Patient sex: M
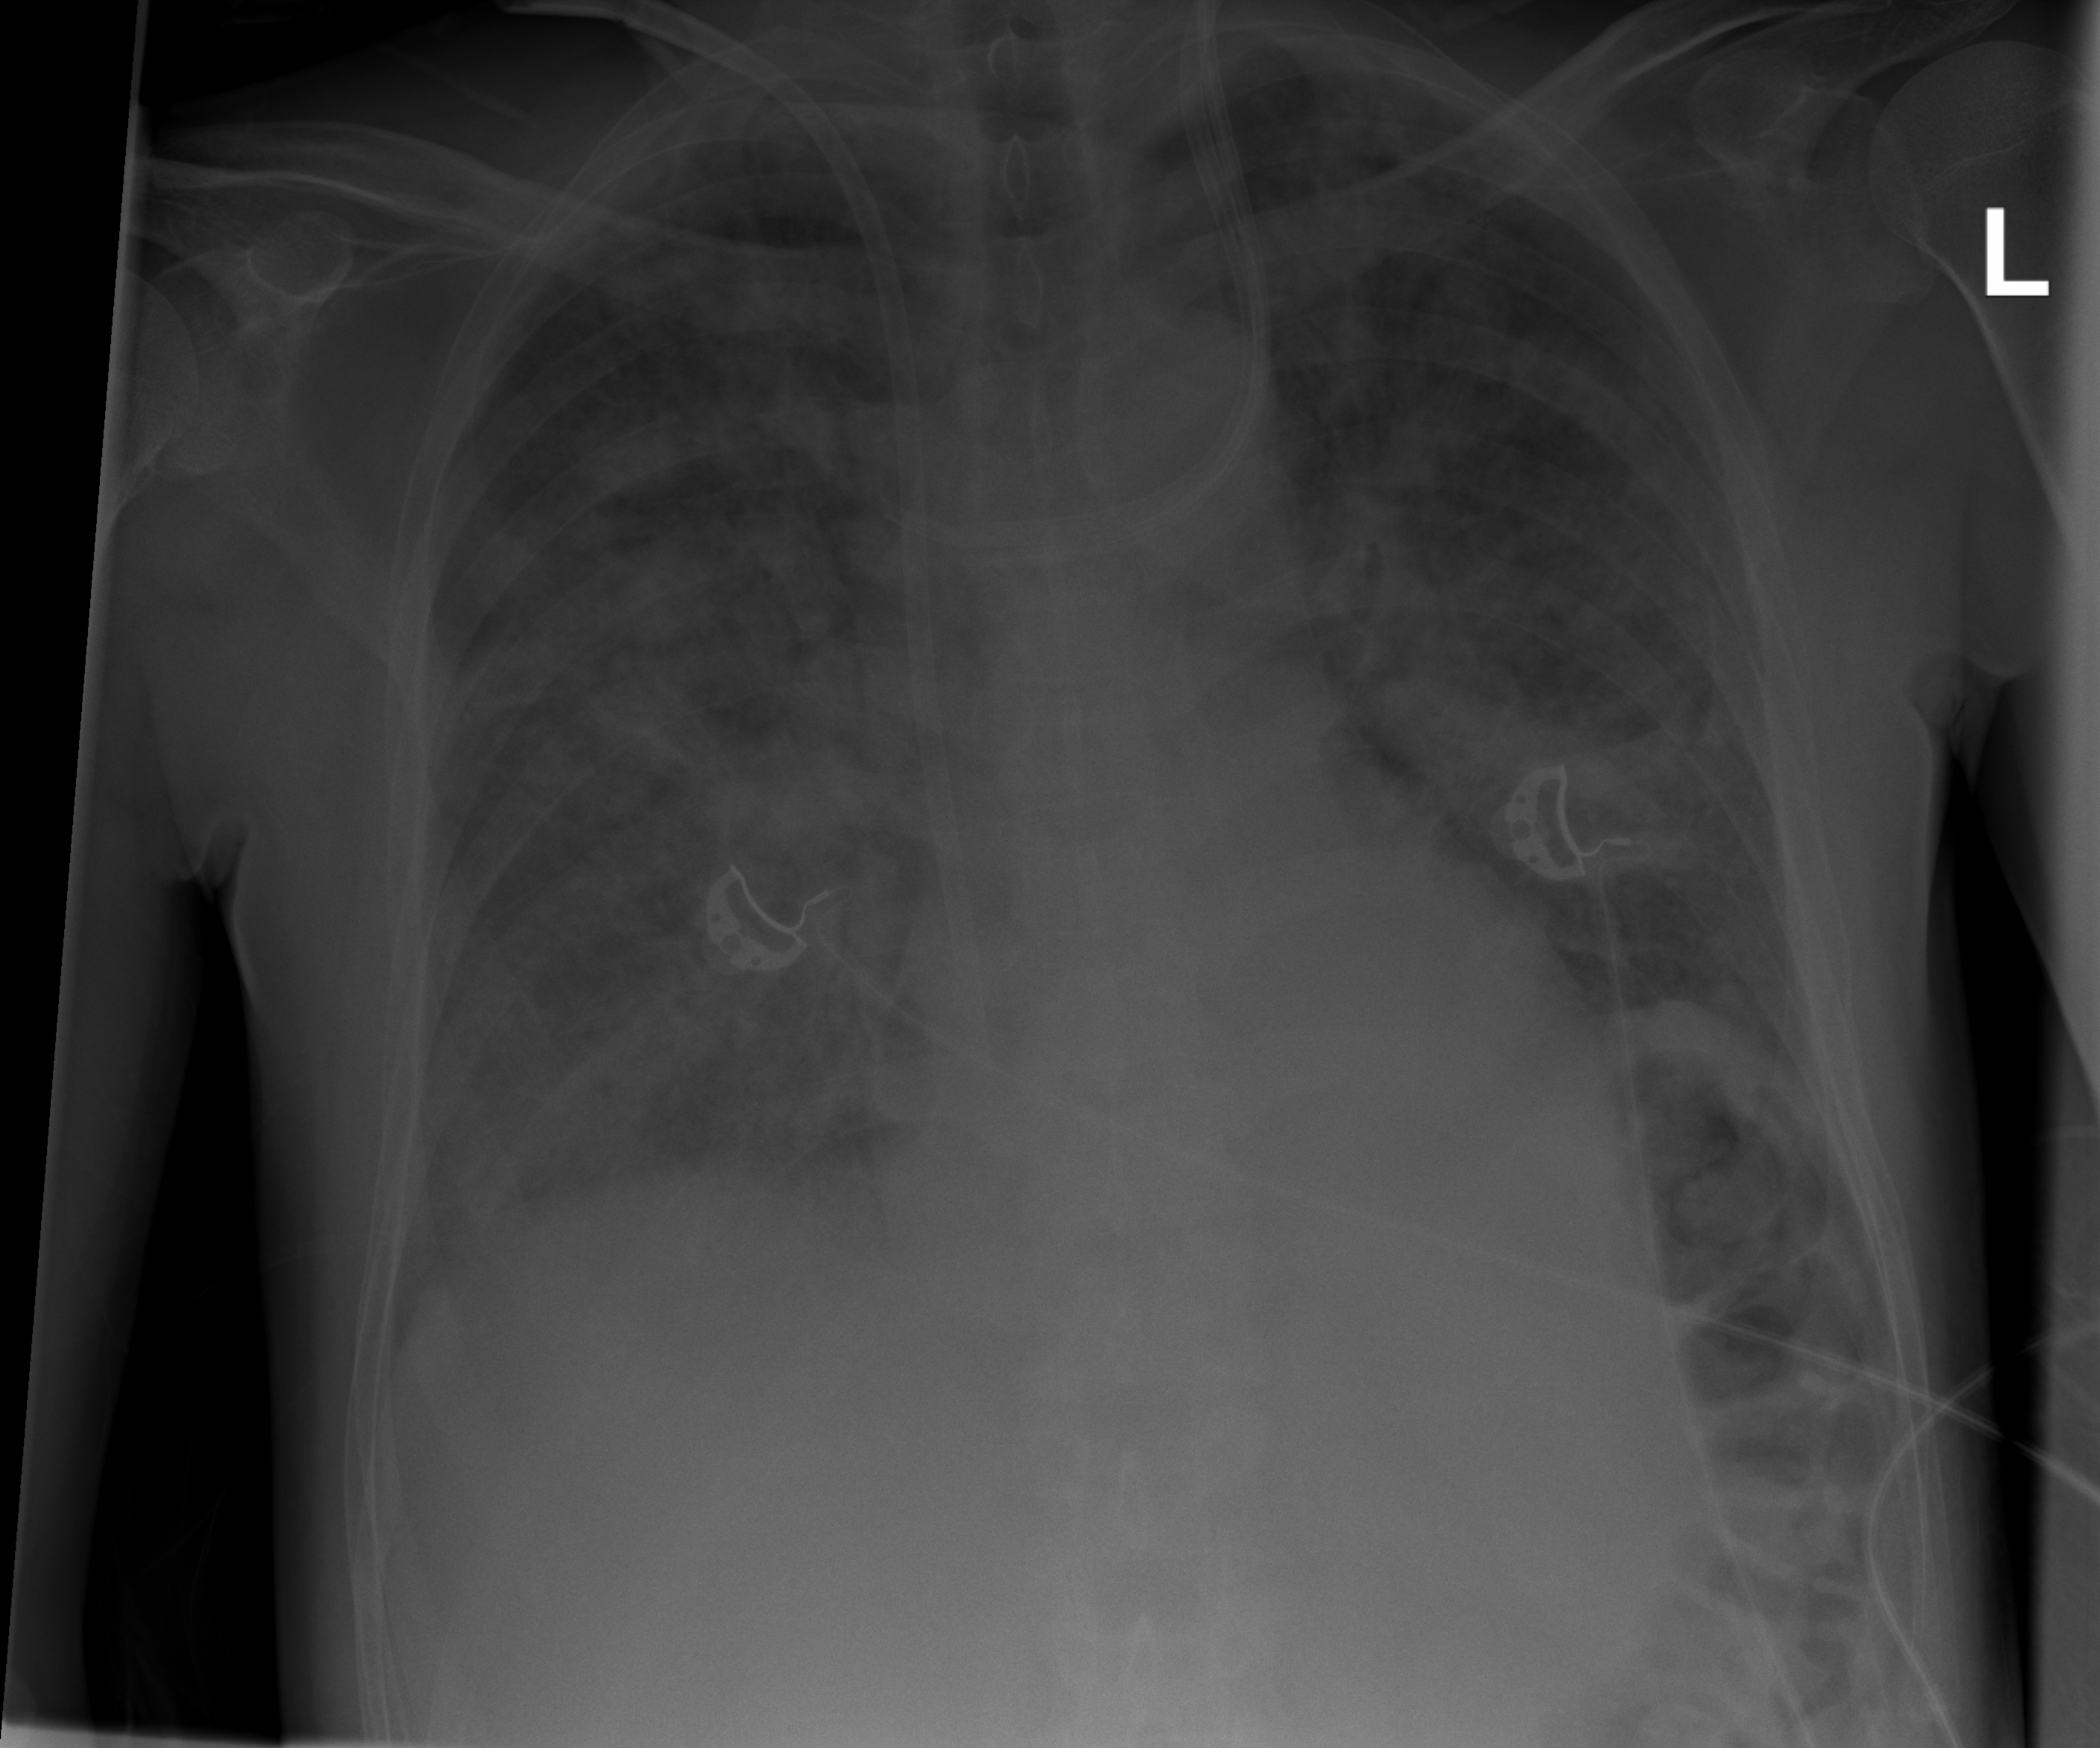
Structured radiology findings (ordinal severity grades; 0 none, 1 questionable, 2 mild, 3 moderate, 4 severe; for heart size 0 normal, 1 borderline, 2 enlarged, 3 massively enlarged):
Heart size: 0
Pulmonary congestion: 2
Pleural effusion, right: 2
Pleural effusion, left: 0
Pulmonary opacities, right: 4
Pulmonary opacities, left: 3
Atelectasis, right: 3
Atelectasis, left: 3